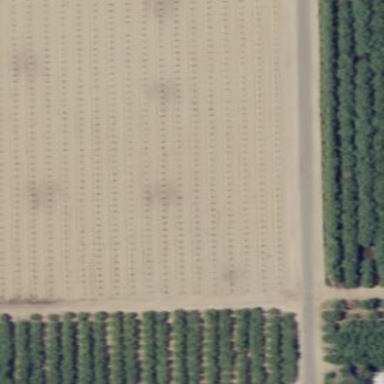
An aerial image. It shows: Almond orchard with rows of almond trees.